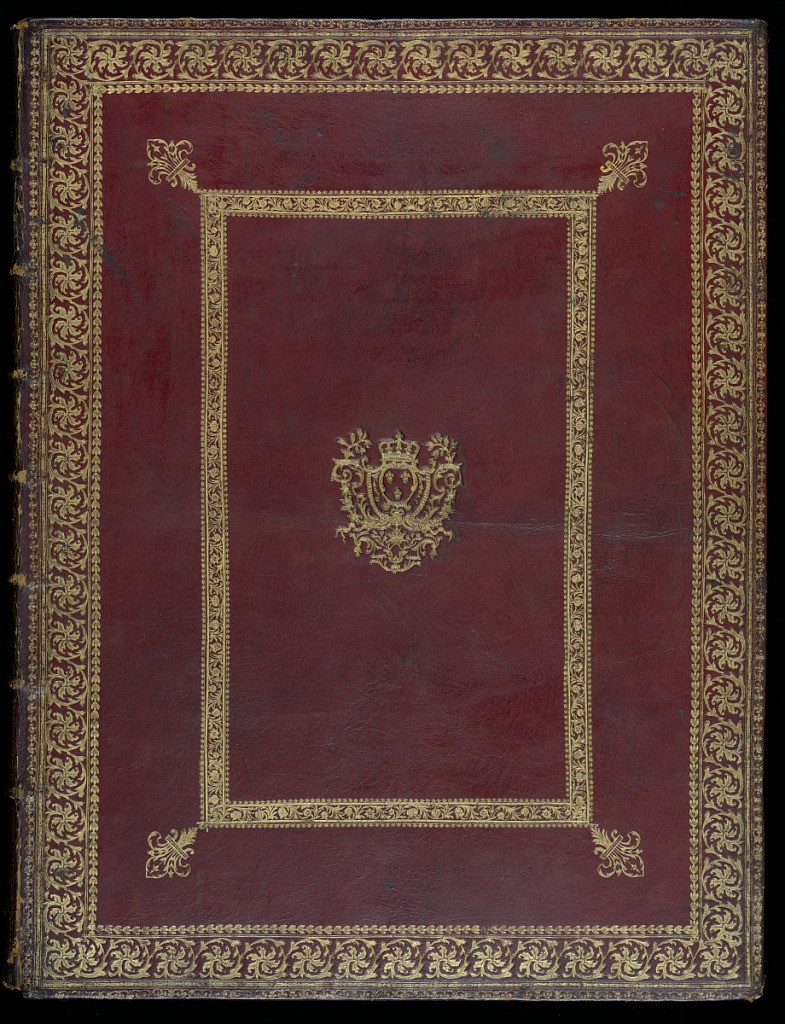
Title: Recueil des Festes, Feux D’Artifice, et Pompes funèbres, ordonées pour le Roi, par Messieurs les Premiers Gentilhommes de sa Chambre. Conduites par Messieurs les Intendans & Controleurs Généraux de l'Argenterie, Menus Plaisirs & Affaires de la Chambre de Sa Majesté
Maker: Menus-Plaisirs du Roi, France
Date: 1735-1756
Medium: Bound volume, engraving on paper
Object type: Book
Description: Bound in red Morocco (goatskin) with gilt tooling, in panel style with foliate and floral rolls, four fleura-de-lis stamps at the corners of the inner panel border, arms of Louis XVI stamped in the center of each cover, marbled endpapers. A binder's engraved ticket for Pierre Vente (1722-93) pasted onto the upper cover paste-down: Vente, Relieur et Doreur/de Livres des Menus Plaisirs/ de la Chambre du Roy. / Demeure au bas de la Montagne/ Sainte Genevieve, au Batiment/ neuf des Carmes de la Place/ A Maubert, Paris.